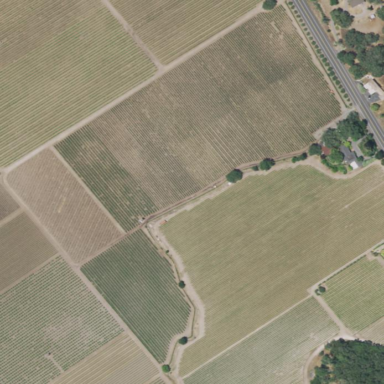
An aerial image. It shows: Vineyard with grape crops.